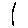
Label: line